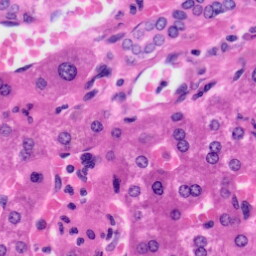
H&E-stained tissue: Liver